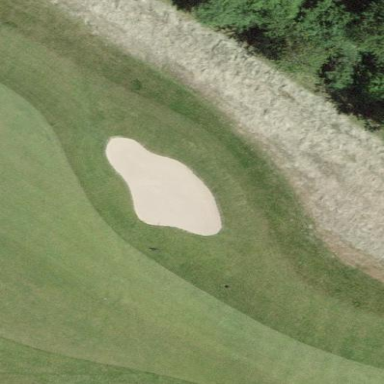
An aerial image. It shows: Golf bunker.